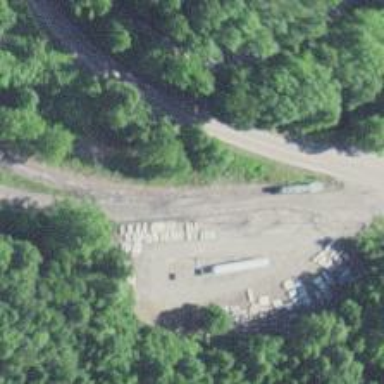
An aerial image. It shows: Abandoned railway siding.